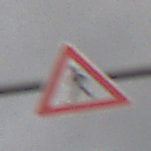
Verkehrszeichen: FussgaengerRechts
Umgebung: Outdoor, Suburban
Tageszeit: MorningAfternoon
Wetter: Overcast
Licht: Natural
Jahreszeit: NotSpecified
Kontrast: LowContrast